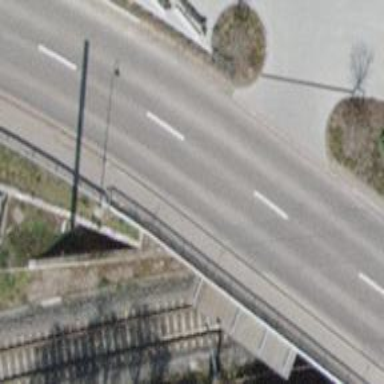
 passing over bridge with sidewalks on both sides."